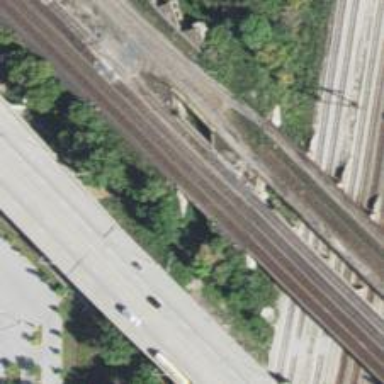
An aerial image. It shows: Abandoned railway.